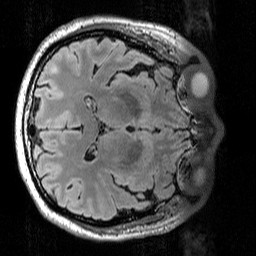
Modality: T2w
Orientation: axial
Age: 53
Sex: male
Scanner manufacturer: siemens
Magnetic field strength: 3 T
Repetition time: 5 s
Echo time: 0.386 s